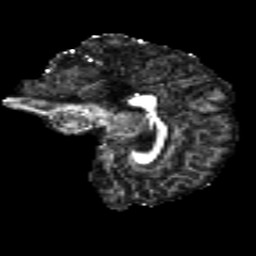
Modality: FA
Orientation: sagittal
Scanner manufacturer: siemens
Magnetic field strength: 3 T
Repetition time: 4.16 s
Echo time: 0.0806 s